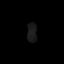
Tissue: skin
Cell type: Epithelial cells
Senescence score: 0.2037
Nuclear area (px): 181
Mean DAPI intensity: 26.193